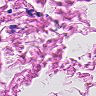
Metastatic tissue present: no